Question: In my "personal page" project I'm using NuxtJS, with it's '@nuxt/content' module for content and Vuetify UI framework.
Recently found a problem: Vuetify component inside markdown files are not rendered when generating static site, but rendered correctly when running project in development mode. I've checked for issues in <URL>
Mainly discussion was inside <URL>.
Shortly as I understand from issue:
Vuetify loader doesn't check content of markdown files, that's why while running 'nuxt generate' Vuetify components(that may be used in any component without import) are not rendered while used inside markdown files.
At 'nuxt dev' mode Vuetify component are rendered correctly because treeshake is disabled for development mode
Inside markdown file I used only one component - <URL>, so finaly solution was next:
'''
import Vue from 'vue'
import { VAlert } from 'vuetify/lib'
Vue.component('VAlert', VAlert)
'''
I need to use this code at page which will display markdown files content. With it 'nuxt generate' result is what I want - Vuetify component successfully rendered if used inside markdown file.
But this code also bring one problem: if I running it with 'nuxt dev' I'm getting error 'Unexpected token 'export'' when I visit page that displays markdown with Vuetify components.

Finally the question is: How to remove these imports from page with template for showing markdown content? Probably something like "conditional import" (make these imports executed only when running 'nuxt generate') or anything else?
Of course I can comment/uncomment each time I run project in development mode, but I'm not sure it's the right way.
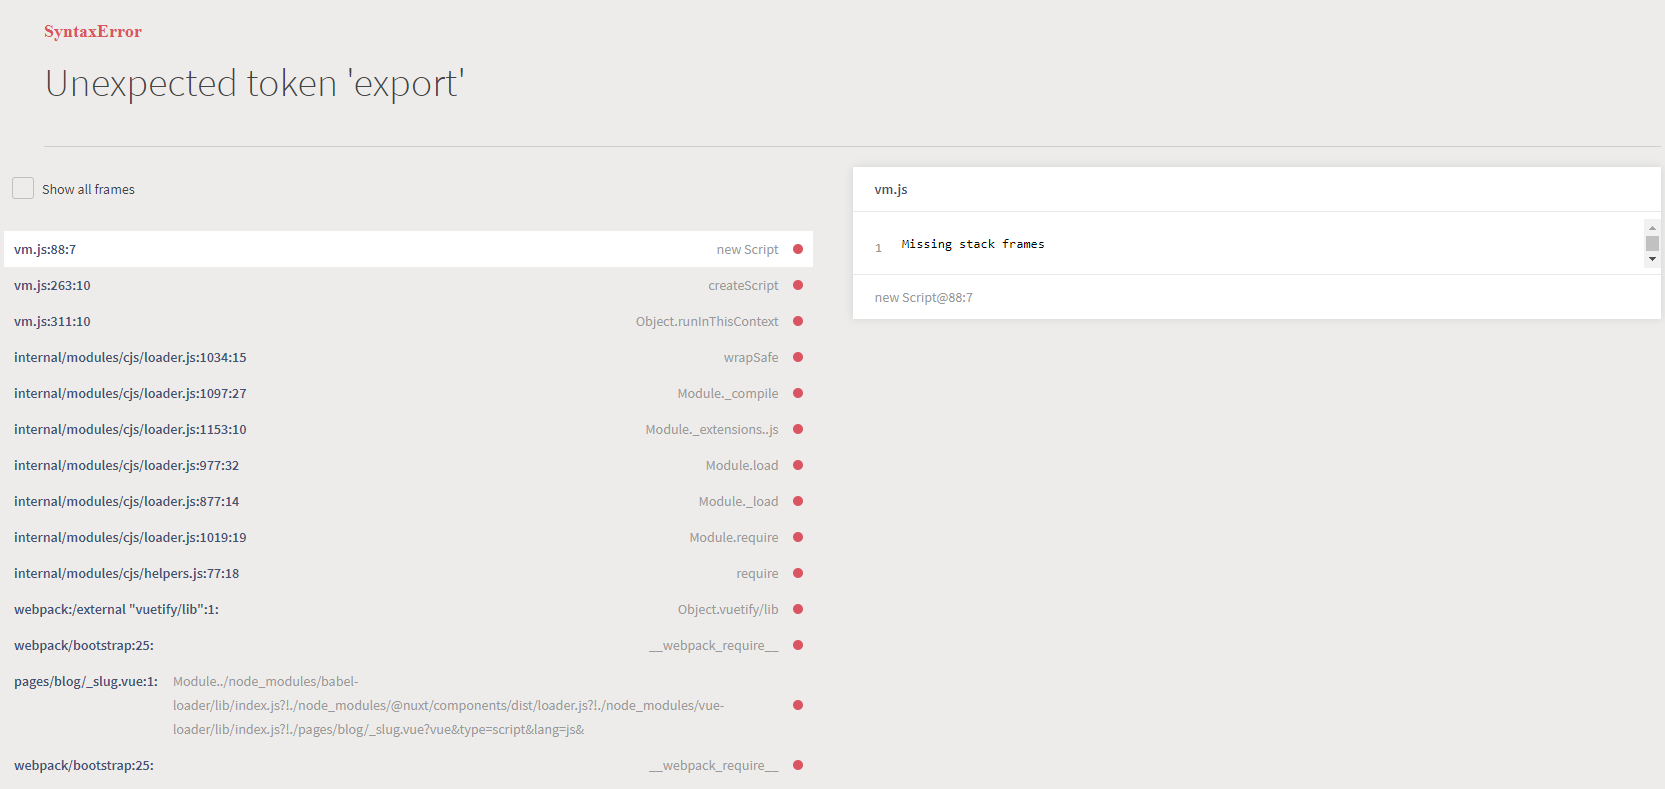
Answer: I have wrapped each vuetify component, I've used in markdown, in my own version of it.
'''
// my-markdown-alert.vue
<template>
<v-alert v-bind="$attrs"><slot></slot></v-alert>
</template>
'''
btw. the link 'a href="/my-file.zip"' or its markdown counterpart '<URL>', if used for downloading a file from the same page, throws 404 page not found, in my nuxt + vuetify. After wrapping it in 'my-markdown-link', it works again.
'''
<a v-bind="$attrs"><slot></slot></a>
'''
The above provides only the one way binding. If you need to watch for events from the wrapper, please refer to the following answer.
<URL>